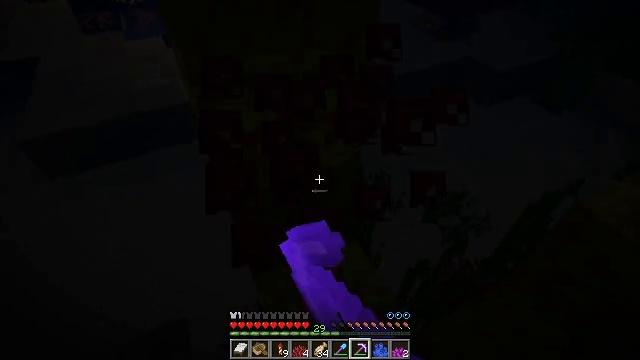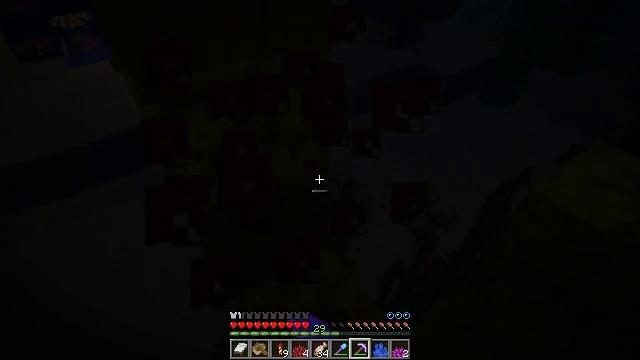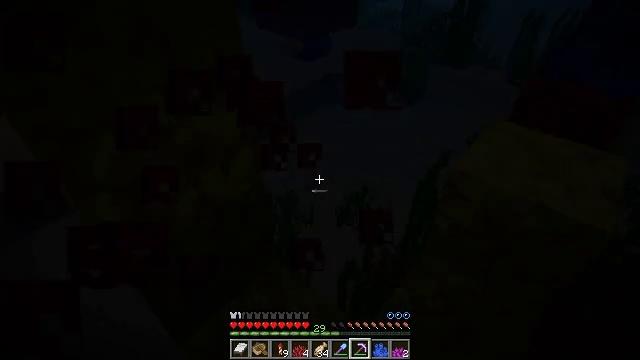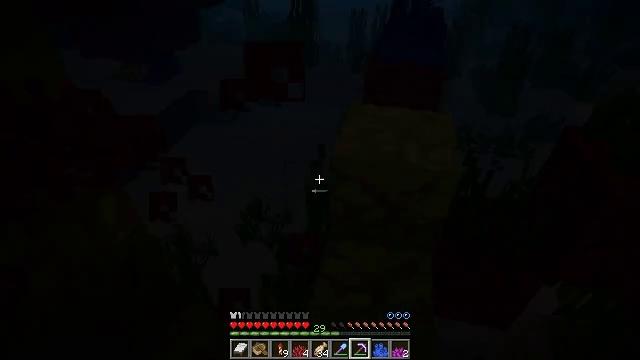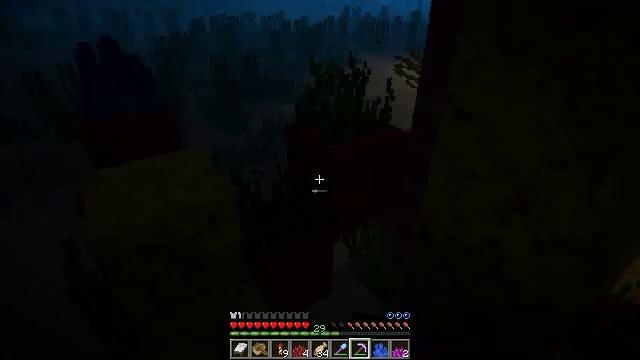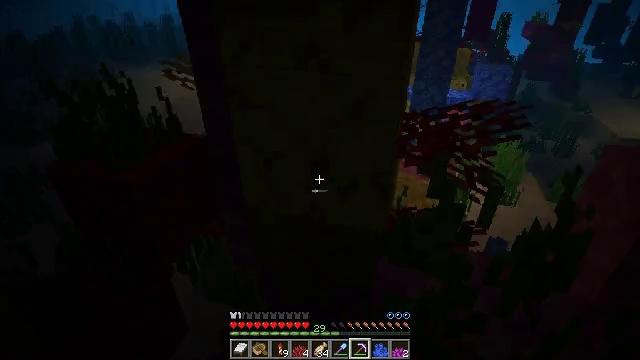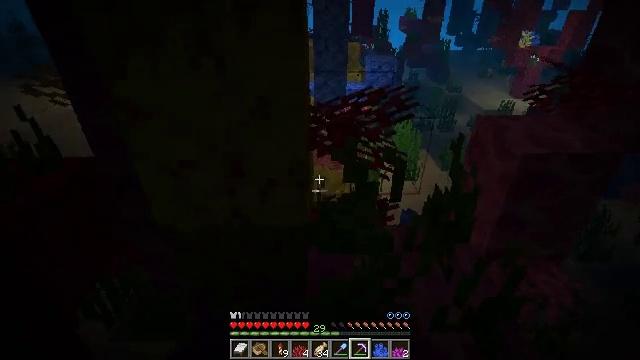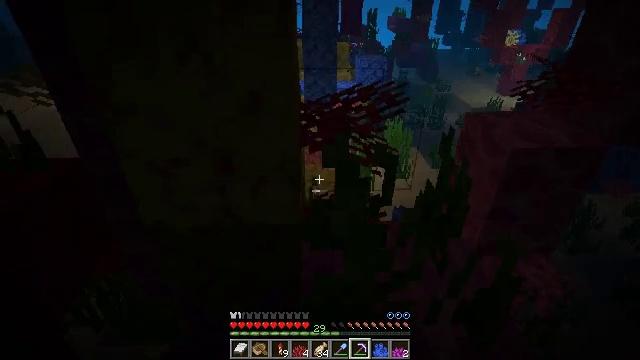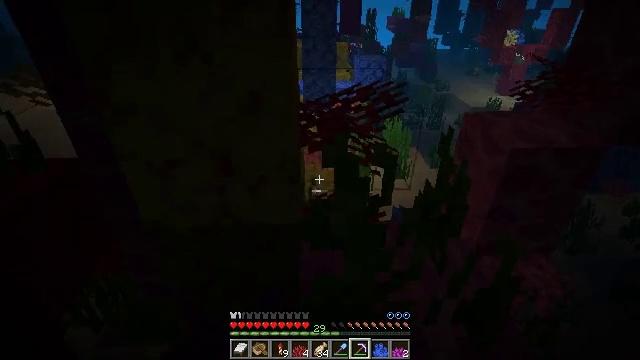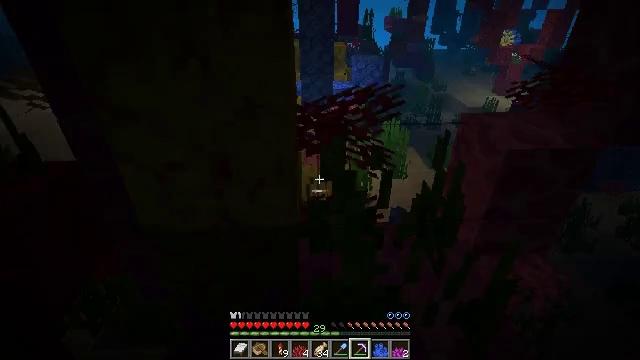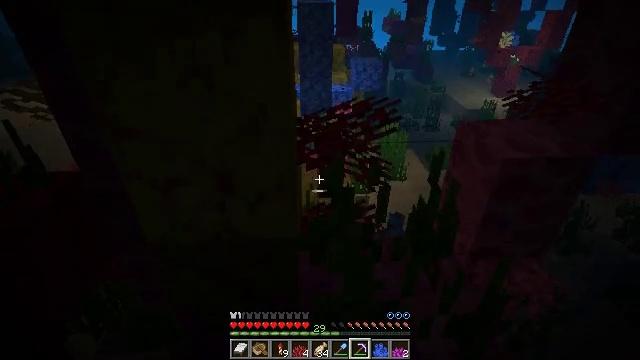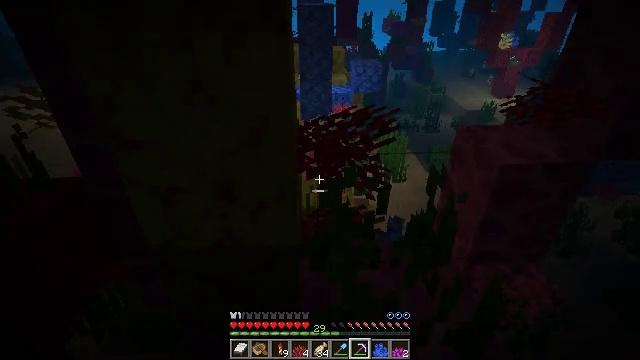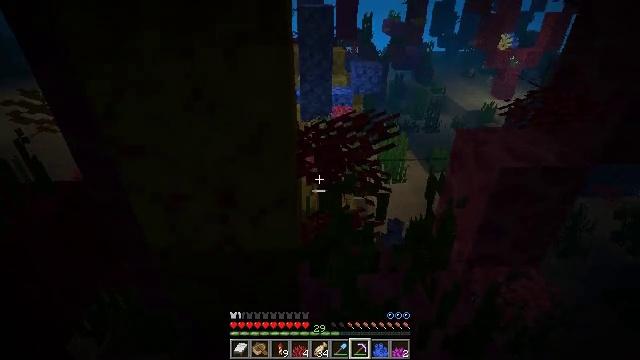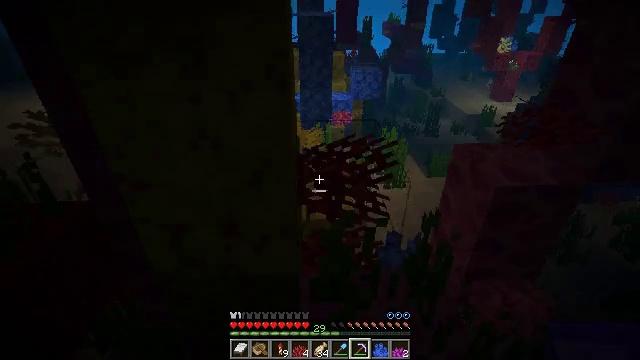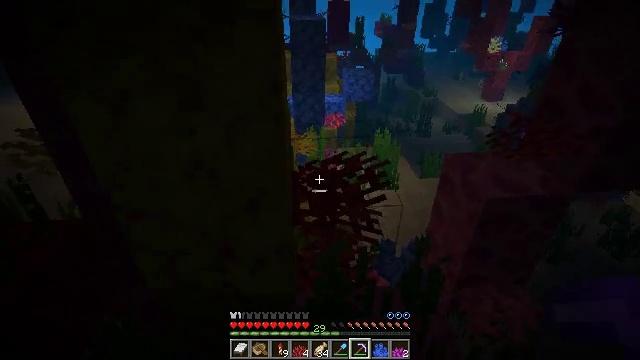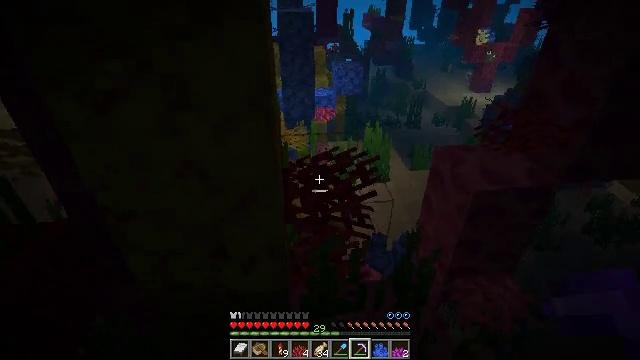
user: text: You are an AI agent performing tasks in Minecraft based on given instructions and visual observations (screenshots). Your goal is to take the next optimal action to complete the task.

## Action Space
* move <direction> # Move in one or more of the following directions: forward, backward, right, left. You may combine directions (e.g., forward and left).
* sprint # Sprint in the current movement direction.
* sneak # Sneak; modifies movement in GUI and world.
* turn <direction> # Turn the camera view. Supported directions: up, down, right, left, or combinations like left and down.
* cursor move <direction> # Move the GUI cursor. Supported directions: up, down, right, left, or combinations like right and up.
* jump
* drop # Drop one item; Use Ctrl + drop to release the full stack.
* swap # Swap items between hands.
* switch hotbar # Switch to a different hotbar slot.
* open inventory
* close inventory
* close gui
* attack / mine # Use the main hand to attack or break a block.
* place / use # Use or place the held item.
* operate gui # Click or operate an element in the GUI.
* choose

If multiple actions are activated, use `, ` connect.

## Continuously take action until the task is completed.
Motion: motion action
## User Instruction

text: Retrieve fire coral wall fan from the side of a block.
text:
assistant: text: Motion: turn right and up
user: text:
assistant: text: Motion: turn right and up
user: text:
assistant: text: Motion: turn right and up
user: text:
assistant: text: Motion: turn right and up
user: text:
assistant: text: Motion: turn right
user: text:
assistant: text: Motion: turn right
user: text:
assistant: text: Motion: turn right
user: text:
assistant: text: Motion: jump
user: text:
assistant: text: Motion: jump
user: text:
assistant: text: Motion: jump
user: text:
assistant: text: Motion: jump
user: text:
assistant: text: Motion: move forward, jump
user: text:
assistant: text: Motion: move forward, jump
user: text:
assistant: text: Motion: move forward, turn right, jump
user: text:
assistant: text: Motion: move forward, turn right and down, jump
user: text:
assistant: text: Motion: move forward, turn right and down, jump
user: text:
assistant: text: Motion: move forward, turn right and down
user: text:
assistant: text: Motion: move forward
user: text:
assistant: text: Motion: move forward, turn right and down, attack / mine
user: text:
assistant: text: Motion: move forward
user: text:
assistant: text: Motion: move forward
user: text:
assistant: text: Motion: move forward
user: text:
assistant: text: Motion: move forward
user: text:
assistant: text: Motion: move forward
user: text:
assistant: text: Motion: move forward
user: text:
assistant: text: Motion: move forward
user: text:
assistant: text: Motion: move forward and move right
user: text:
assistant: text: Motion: move forward and move right
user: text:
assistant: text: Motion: move forward and move right
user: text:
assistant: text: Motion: move forward and move right